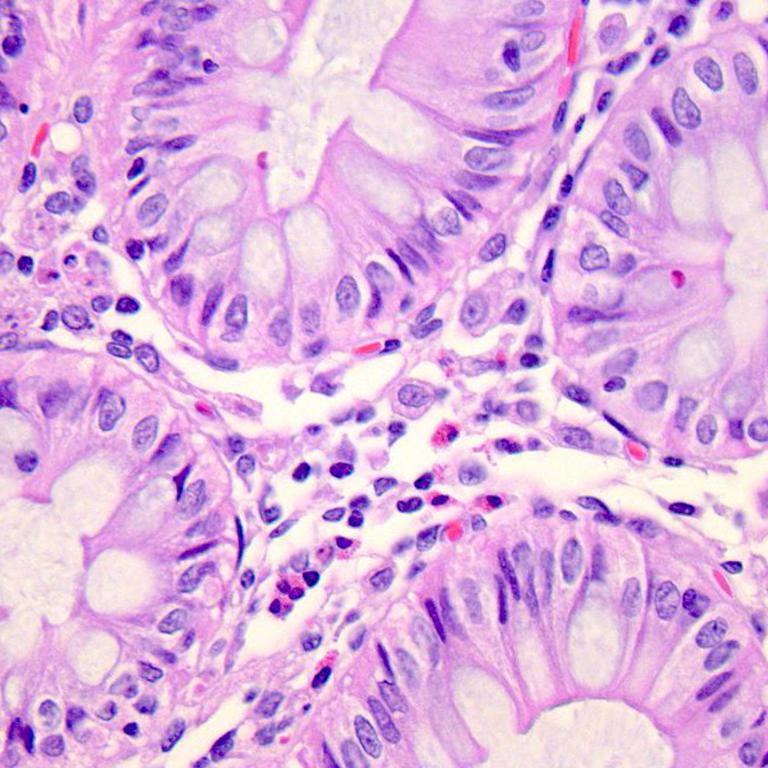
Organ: colon
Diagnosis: benign